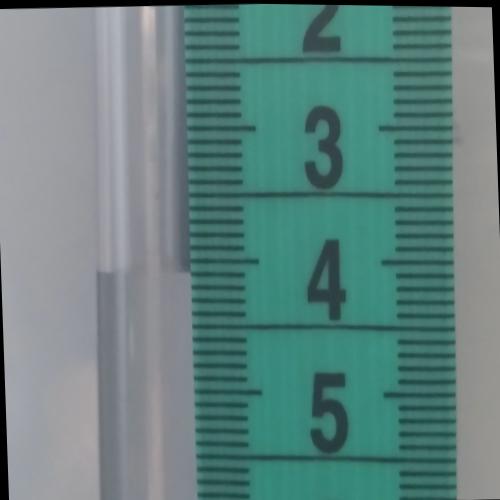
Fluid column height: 4.1 cm